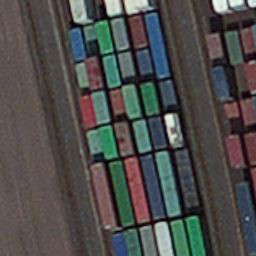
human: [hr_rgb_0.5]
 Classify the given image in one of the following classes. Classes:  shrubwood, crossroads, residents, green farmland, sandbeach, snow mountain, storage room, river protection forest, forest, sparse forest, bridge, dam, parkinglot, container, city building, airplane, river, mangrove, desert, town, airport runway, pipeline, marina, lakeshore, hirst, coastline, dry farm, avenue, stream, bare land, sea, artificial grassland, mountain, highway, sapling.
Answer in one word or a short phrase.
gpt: container